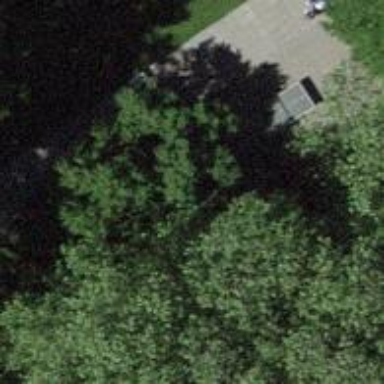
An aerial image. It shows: Brown bench.